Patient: sex M, age 79
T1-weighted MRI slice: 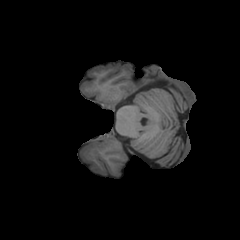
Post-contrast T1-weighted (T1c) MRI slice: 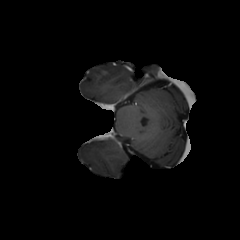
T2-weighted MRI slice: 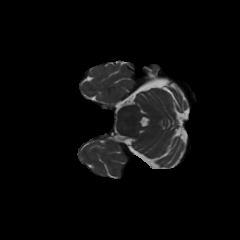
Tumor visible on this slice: no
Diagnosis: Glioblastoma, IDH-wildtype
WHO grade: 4